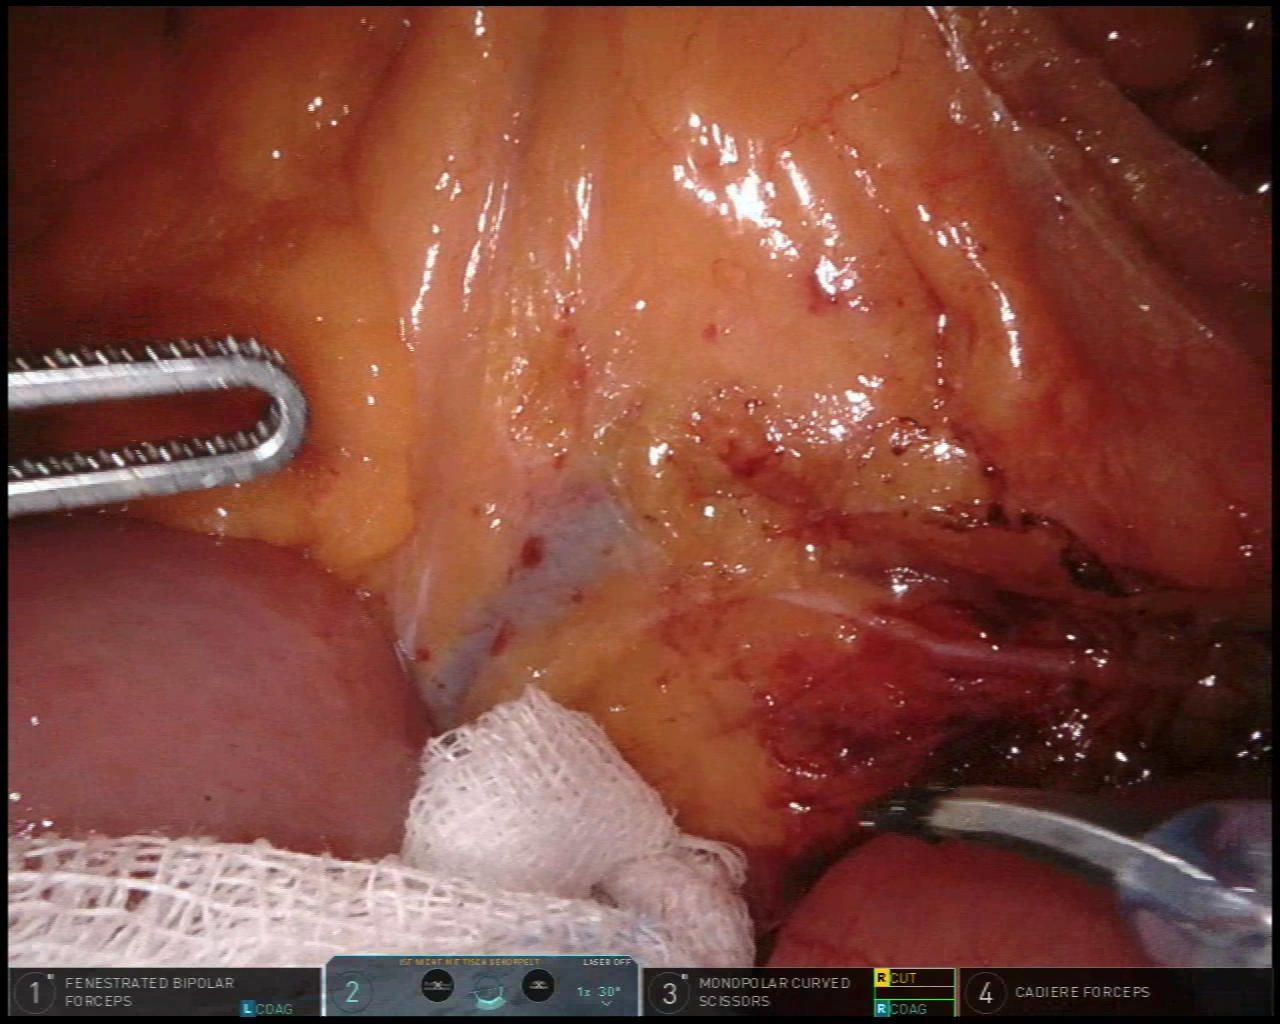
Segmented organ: intestinal_veins
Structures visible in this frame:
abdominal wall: no
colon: no
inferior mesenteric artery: no
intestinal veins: yes
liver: no
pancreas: no
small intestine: yes
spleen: no
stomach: no
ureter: no
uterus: no
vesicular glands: no